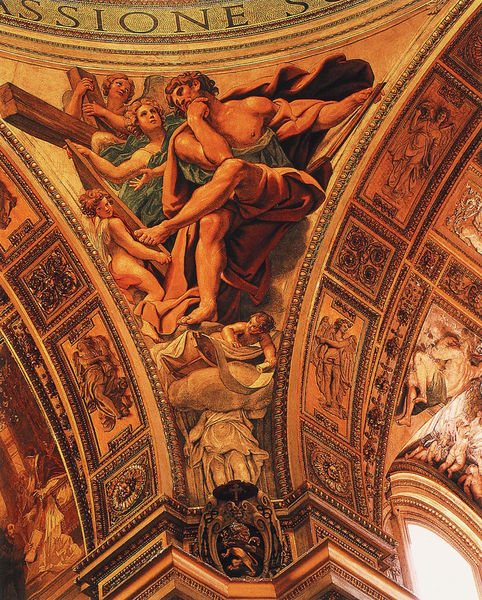
Titel: Fresken in Sant’Andrea della Valle
Künstler: Domenichino
Standort: Rom, S. Andrea della Valle (EU - I - Latium)
Schlagwörter: gemälde, mann, braun, frau, pfeiler, säule, tuch, kirche, innen, engel, farbig, bogen, rundbogen, kuppel, tafel, inschrift, foto, bögen, kreuz, text, zwickel, rom, kapitell, sims, rosette, kreuzigung, rundbögen, kassetten, heilige, fresko, putten, kassette, petersdom, raun, passion, evangelist, kreuigung